Question: I created the app on Azure AD.
The application works fine.
By the way, I wanted to make this app's permissions smaller.
First, I want to limit the schedule that this app can view.
For example, the application can see user A's schedule, but not user B's schedule, and so on. User A and User B are registered on the same Azure AD.
Second, I want to limit the users who can impersonate themselves as email senders.
For example, user C can send a mail, but user D can't send a mail.
Is there a better way to do it?

Thank you.
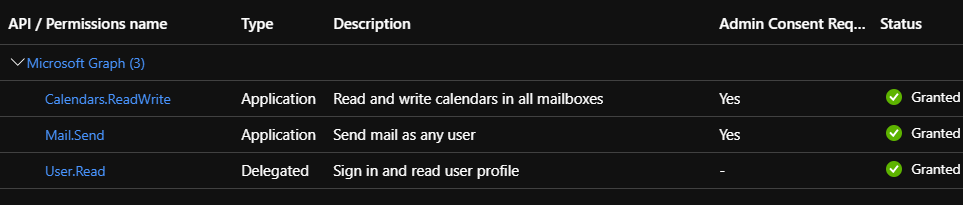
Answer: As @juunas suggested, Microsoft Graph Application permissions can't be limited. It is for the entire tenant.
But you can use <URL> to restrict your app to target mailboxes.
For example:
'''
New-ApplicationAccessPolicy -AccessRight RestrictAccess -AppId "{appID}" -PolicyScopeGroupId EvenUsers@AppPolicyTest2.com -Description "Restrict this app to members of security group EvenUsers."
'''
You can put user A and C into the security group EvenUsers. Then your app is only granted access to the data of user A and C.